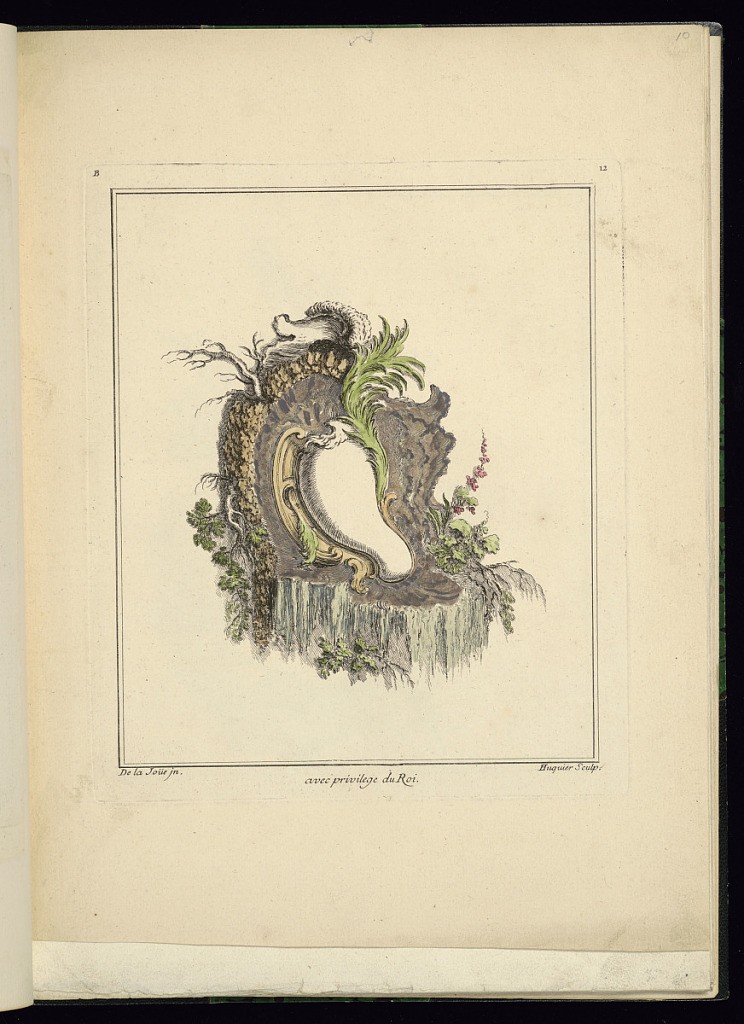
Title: Design for Asymmetrical Cartouche
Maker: Jacques de Lajoüe, French, 1687–1761
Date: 1740
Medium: Engraving on white laid paper
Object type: Print
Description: Asymmetrical cartouche decorated with branches, green leaves, and a spray of pink flowers, at right.